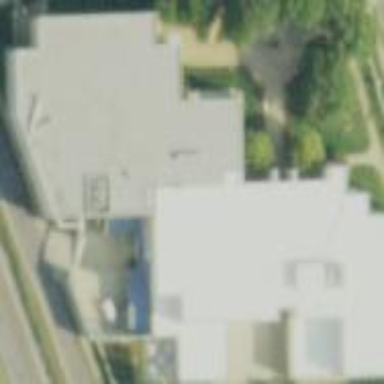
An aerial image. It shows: Building that houses gallery for tourism.